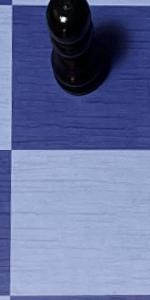
Label: Empty